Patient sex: M
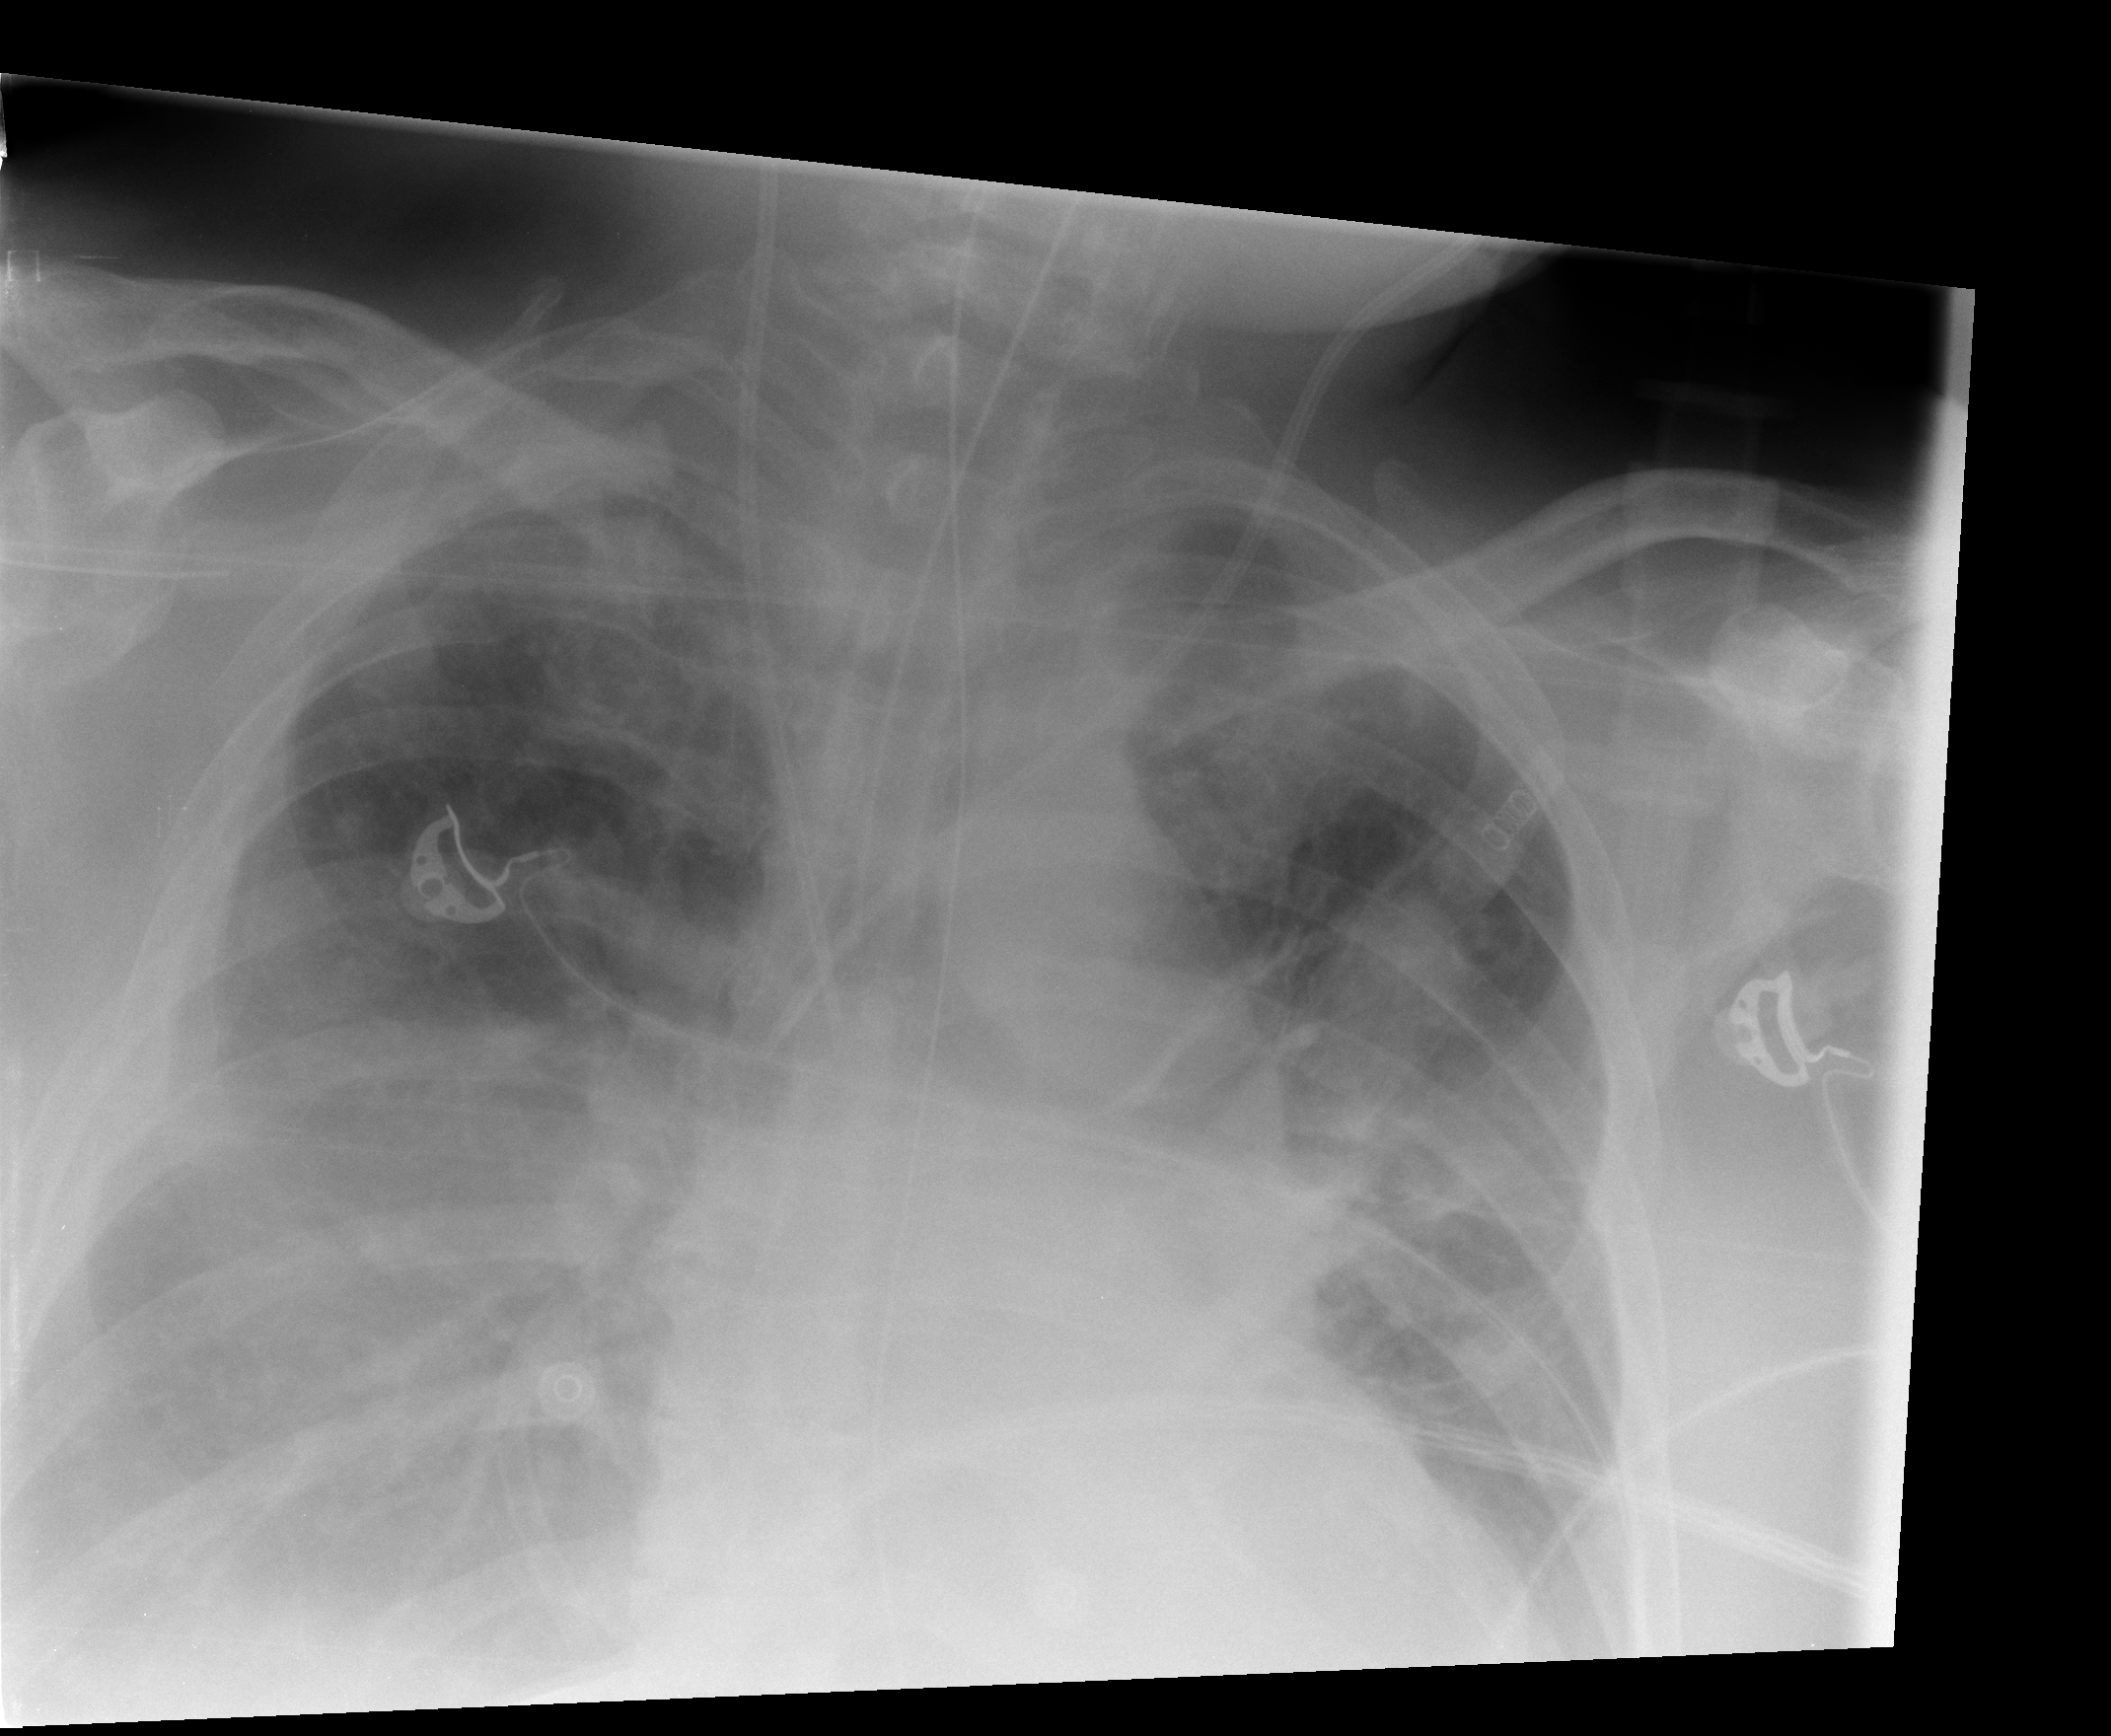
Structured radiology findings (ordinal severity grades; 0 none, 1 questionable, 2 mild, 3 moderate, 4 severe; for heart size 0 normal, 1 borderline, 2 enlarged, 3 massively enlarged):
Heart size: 2
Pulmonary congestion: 2
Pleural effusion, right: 3
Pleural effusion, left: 0
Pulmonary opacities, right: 2
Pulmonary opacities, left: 2
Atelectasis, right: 2
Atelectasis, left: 1